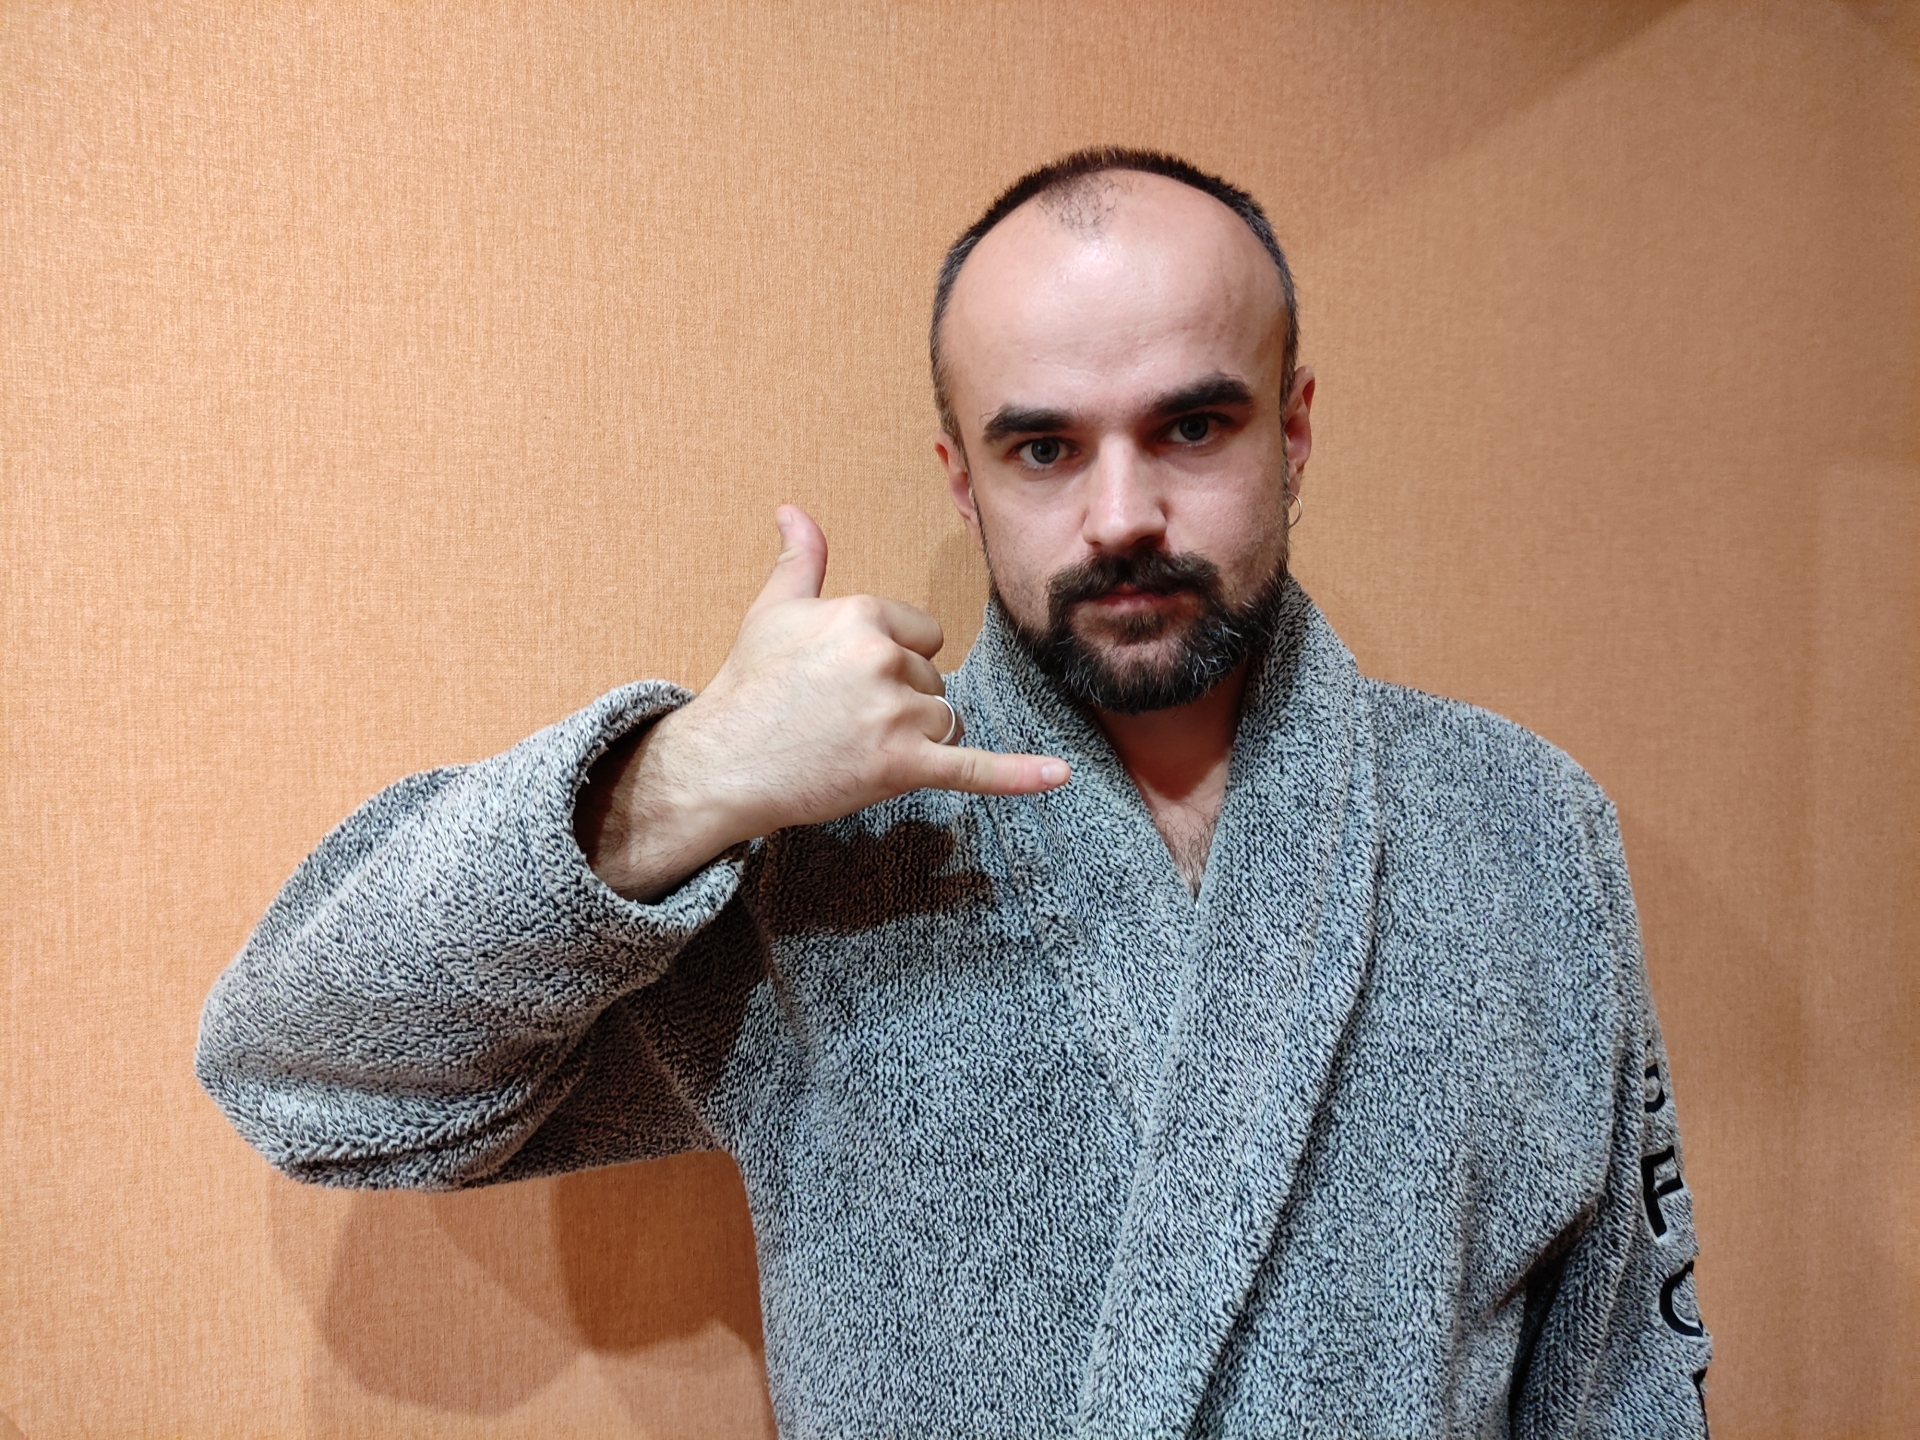
Label: clear